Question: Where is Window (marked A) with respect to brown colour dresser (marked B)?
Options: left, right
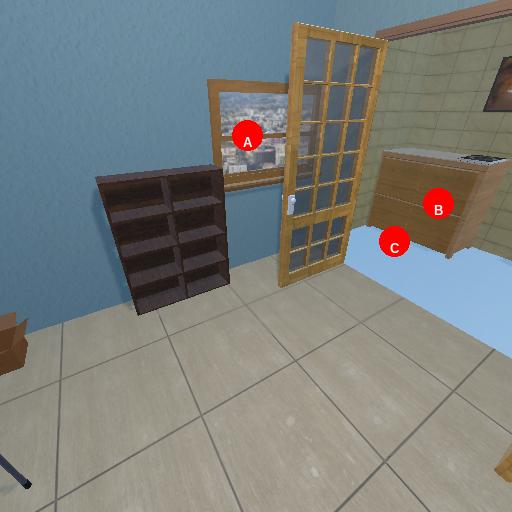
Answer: left